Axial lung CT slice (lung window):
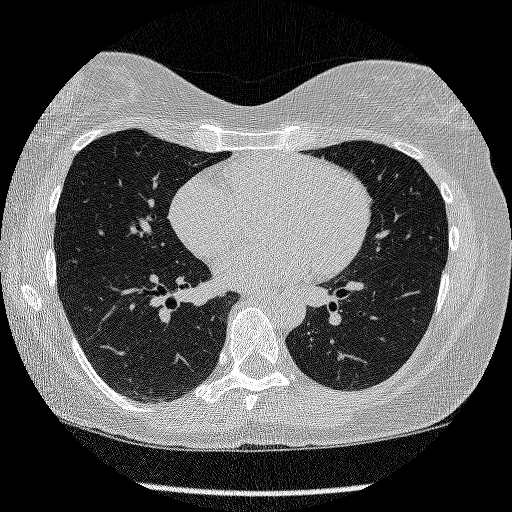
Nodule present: no